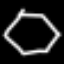
Label: octagon